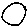
Label: circle